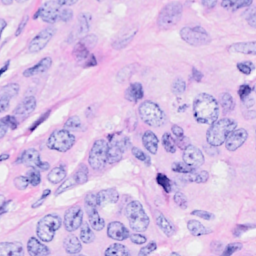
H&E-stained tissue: Breast